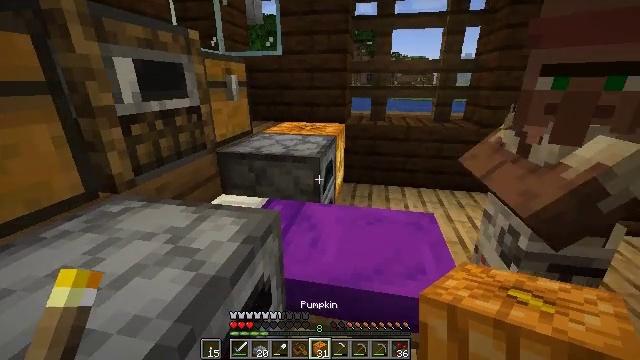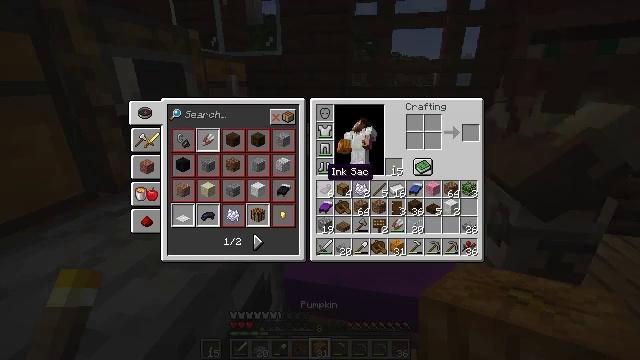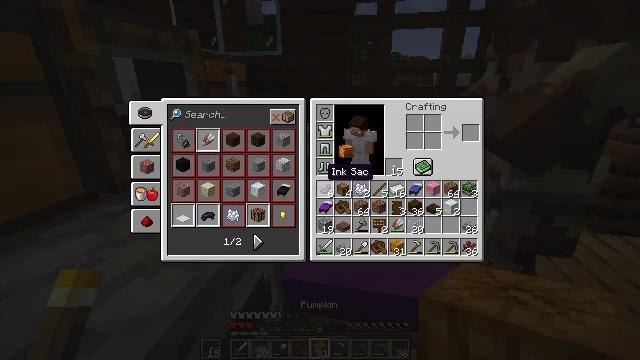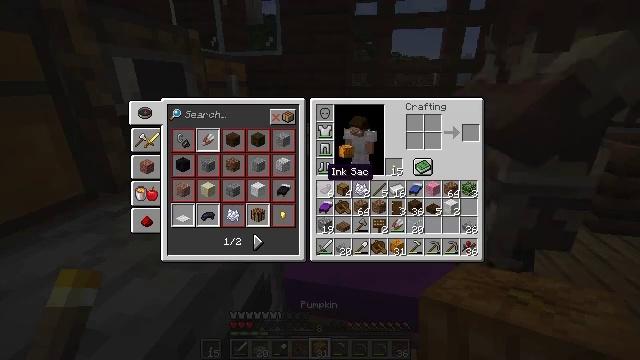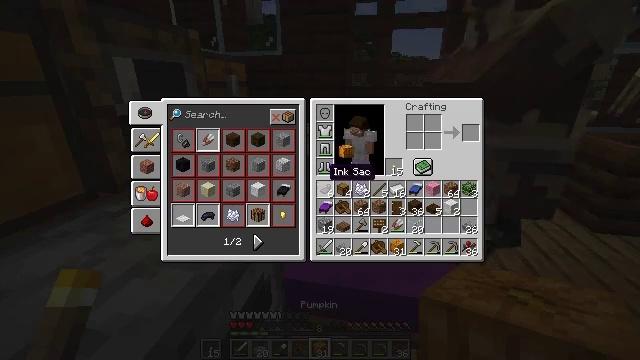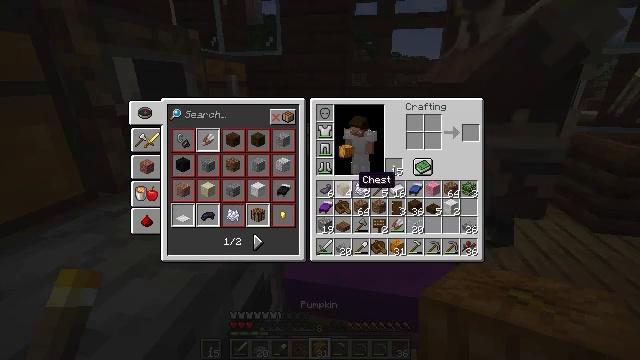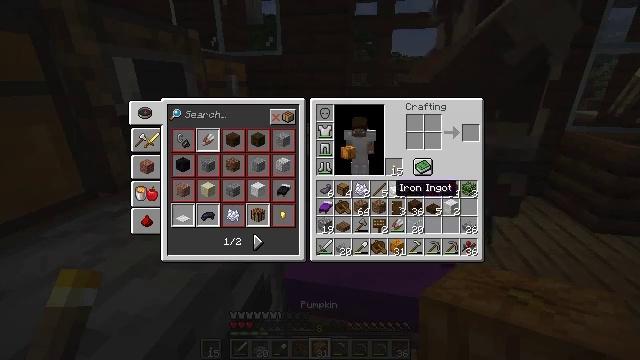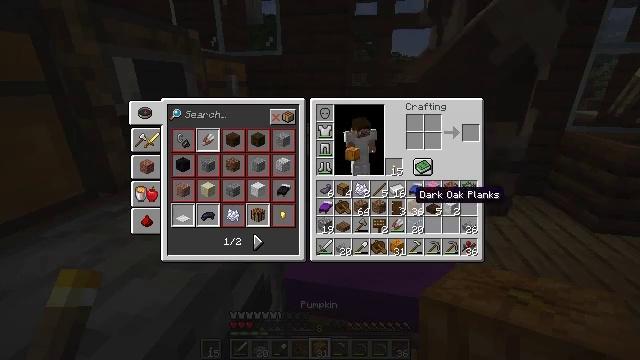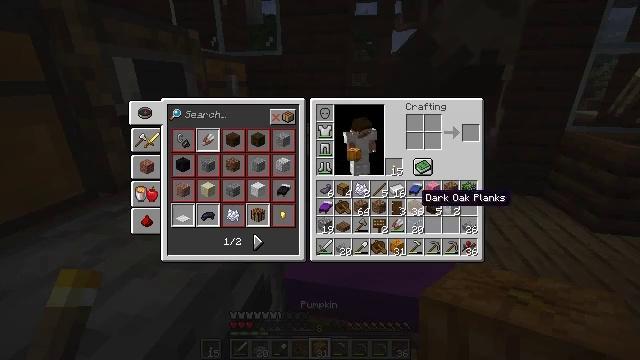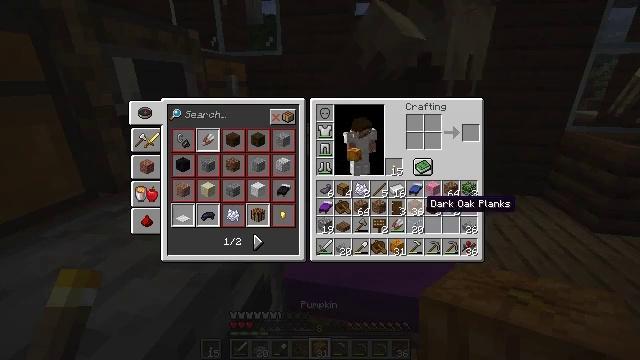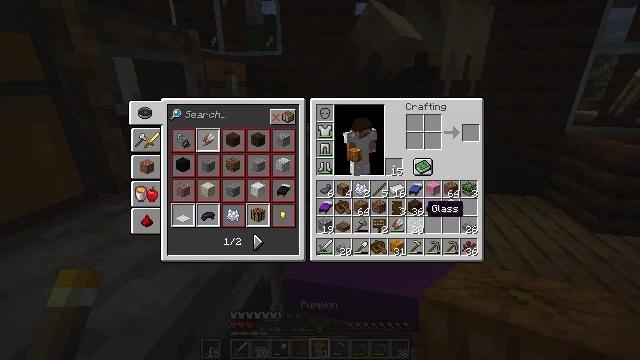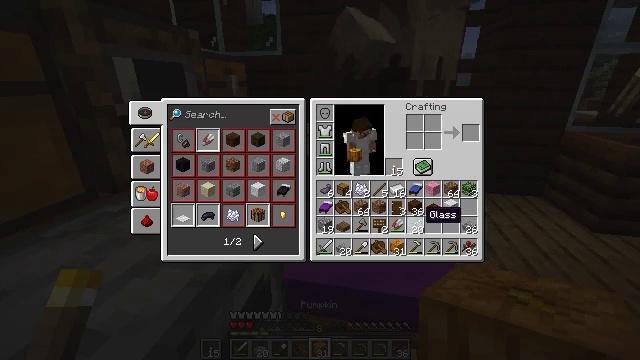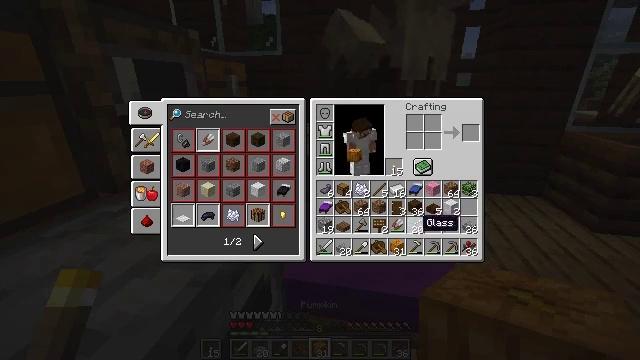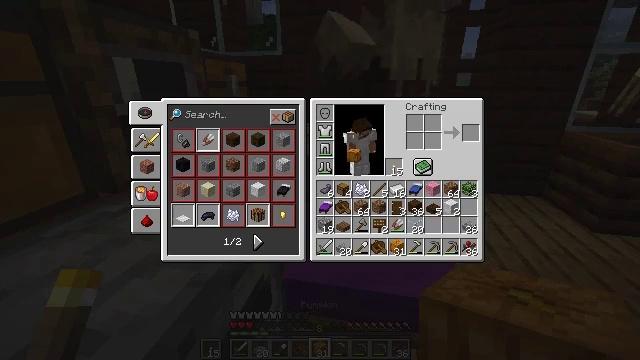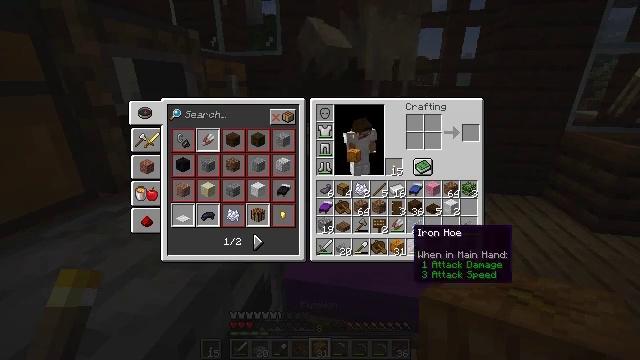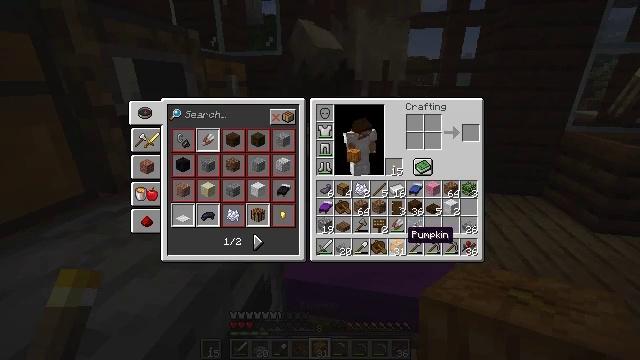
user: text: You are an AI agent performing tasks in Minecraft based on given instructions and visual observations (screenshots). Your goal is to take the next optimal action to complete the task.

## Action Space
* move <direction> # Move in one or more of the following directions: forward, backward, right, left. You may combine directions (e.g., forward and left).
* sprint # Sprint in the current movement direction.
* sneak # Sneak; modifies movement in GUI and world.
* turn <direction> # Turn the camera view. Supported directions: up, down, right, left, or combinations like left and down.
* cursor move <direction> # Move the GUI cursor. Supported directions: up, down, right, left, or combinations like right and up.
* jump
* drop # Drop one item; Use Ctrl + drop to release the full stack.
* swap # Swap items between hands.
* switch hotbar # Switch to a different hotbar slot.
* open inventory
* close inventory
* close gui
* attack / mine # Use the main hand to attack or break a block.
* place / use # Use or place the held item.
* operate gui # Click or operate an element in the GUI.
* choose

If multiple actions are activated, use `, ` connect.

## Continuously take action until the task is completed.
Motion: motion action
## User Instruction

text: Get pumpkin seeds by placing a pumpkin in the crafting table.
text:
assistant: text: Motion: close inventory
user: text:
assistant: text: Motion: close inventory
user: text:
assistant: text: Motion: close inventory
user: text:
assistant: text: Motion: open gui
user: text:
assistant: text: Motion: cursor move right and down
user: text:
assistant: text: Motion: cursor move right and down
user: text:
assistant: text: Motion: cursor move right and down
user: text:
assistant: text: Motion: no_op
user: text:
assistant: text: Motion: no_op
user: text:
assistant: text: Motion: no_op
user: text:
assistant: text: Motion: no_op
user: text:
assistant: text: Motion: cursor move down
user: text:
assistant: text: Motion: no_op
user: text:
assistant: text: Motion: no_op
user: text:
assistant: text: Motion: no_op
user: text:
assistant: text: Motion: no_op
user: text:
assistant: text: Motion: no_op
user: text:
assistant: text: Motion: no_op
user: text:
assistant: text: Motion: operate gui
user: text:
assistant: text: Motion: operate gui
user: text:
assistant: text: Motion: cursor move up, operate gui
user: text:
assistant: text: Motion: cursor move right and up
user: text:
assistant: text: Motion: cursor move right and up
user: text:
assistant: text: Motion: no_op
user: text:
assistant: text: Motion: no_op
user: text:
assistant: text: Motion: no_op
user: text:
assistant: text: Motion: no_op
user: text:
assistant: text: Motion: no_op
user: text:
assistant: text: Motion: no_op
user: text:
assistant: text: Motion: no_op